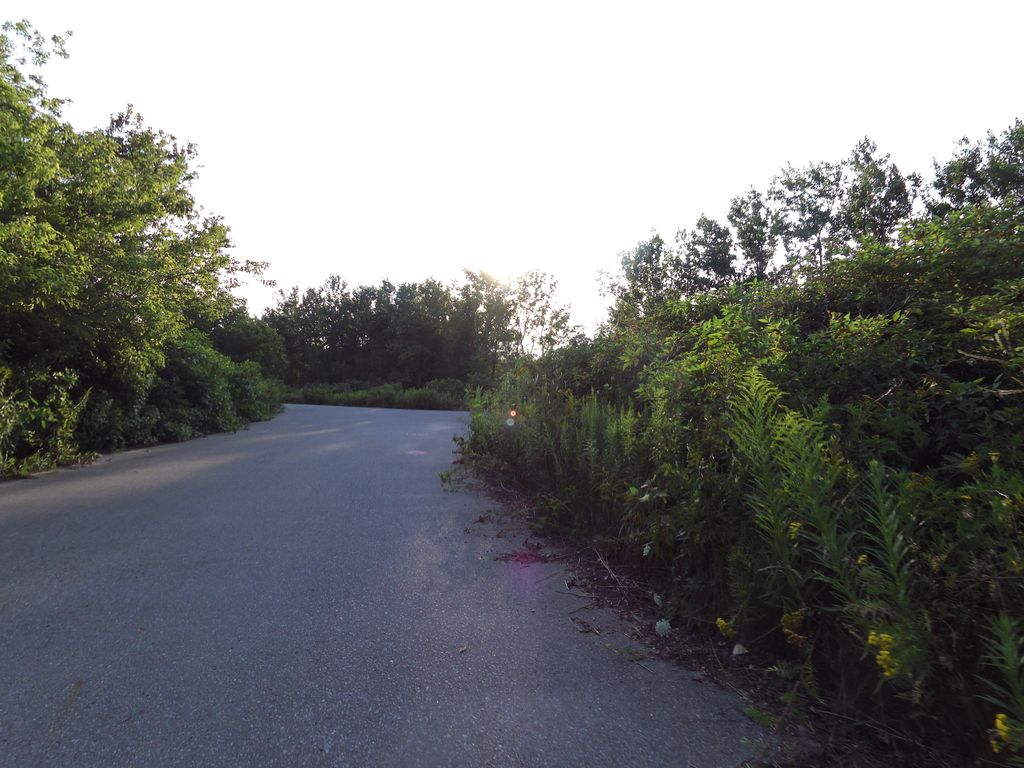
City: toronto